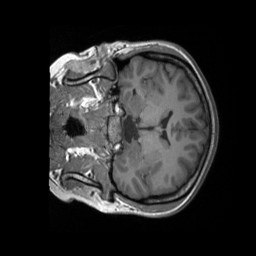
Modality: T1w
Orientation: coronal